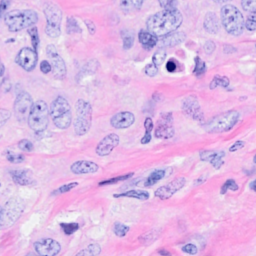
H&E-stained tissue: Breast